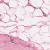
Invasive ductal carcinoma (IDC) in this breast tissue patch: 0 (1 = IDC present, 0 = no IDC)